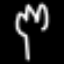
Label: fork